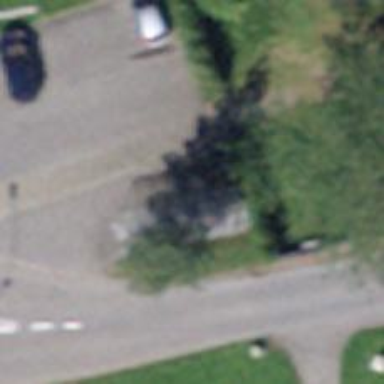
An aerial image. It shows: Bicycle parking area.